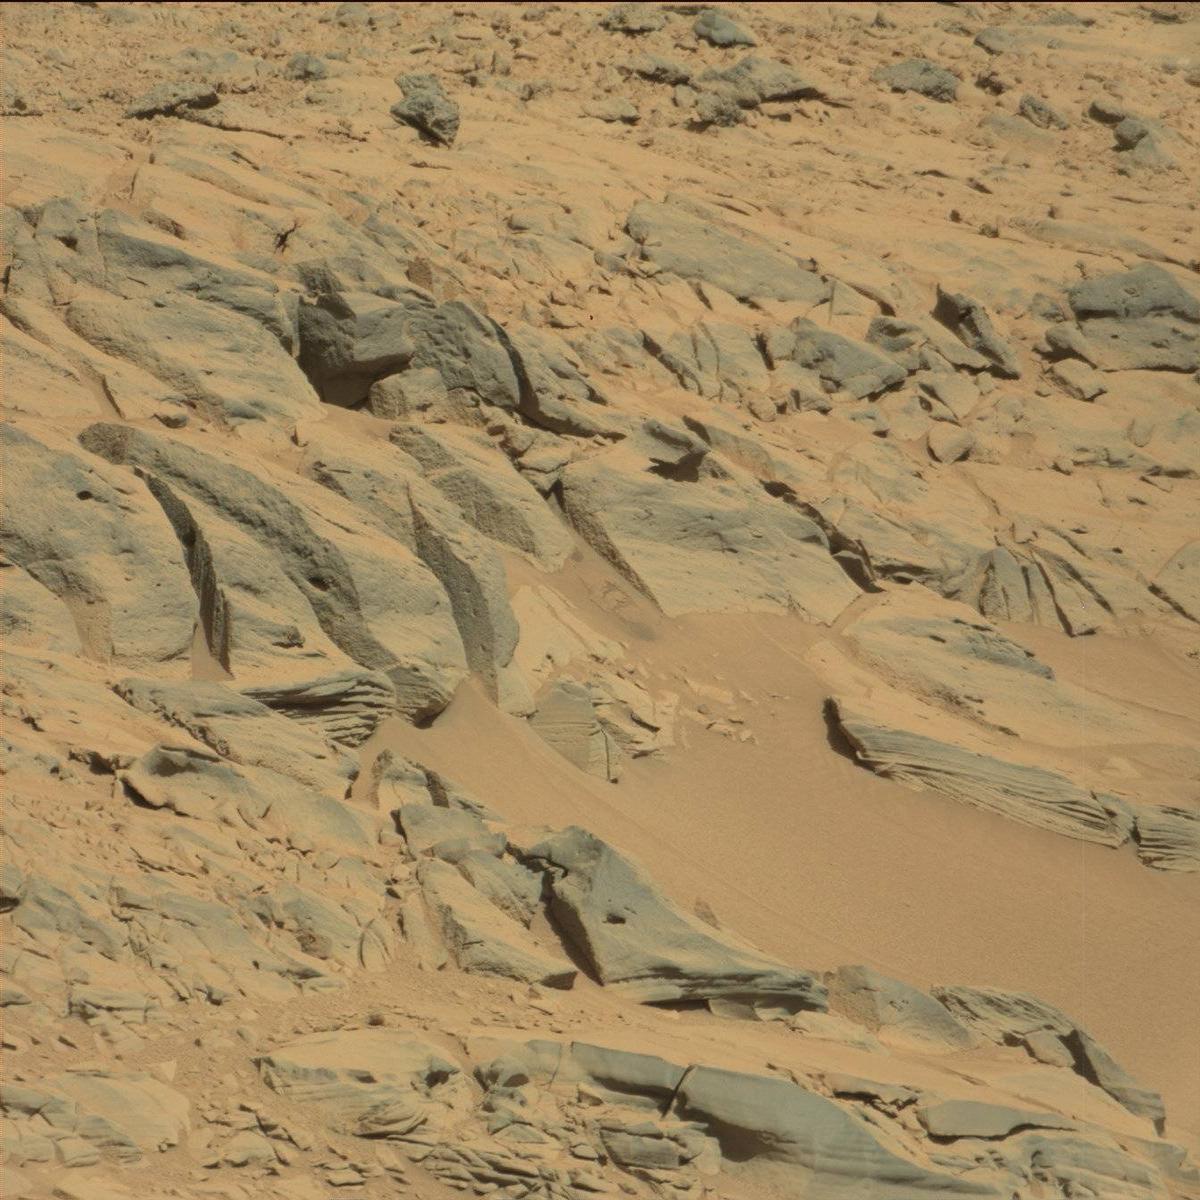
Terrain classes present: Bedrock, Sand / Soil